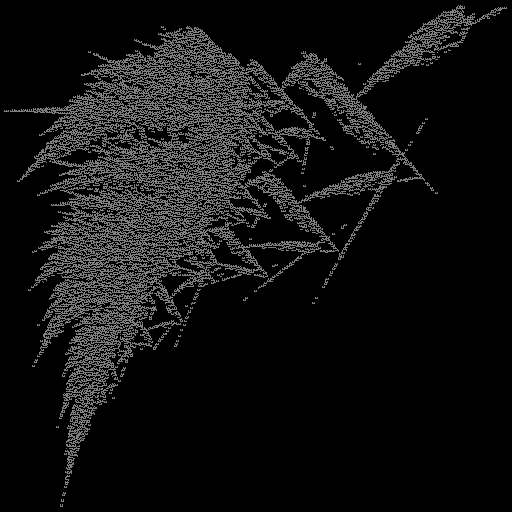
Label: turbanshell